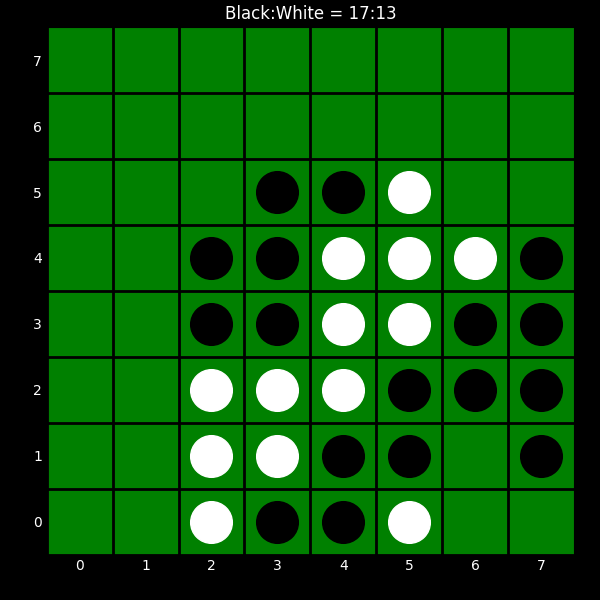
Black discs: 17
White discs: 13